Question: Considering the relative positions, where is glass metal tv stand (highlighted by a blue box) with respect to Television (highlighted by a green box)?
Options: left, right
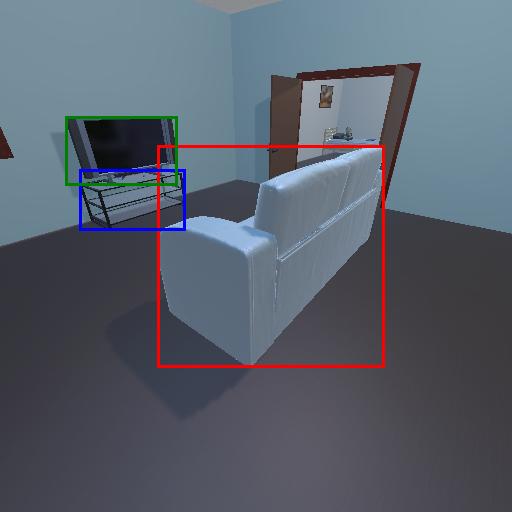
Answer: left